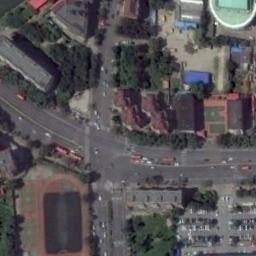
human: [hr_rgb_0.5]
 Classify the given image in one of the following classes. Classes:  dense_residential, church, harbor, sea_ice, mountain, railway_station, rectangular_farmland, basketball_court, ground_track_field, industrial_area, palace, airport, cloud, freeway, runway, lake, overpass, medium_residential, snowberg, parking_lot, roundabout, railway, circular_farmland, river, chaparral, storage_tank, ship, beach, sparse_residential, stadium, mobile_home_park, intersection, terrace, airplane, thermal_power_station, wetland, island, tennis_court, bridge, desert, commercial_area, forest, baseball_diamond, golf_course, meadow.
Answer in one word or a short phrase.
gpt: intersection